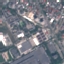
Land use / land cover class: Industrial